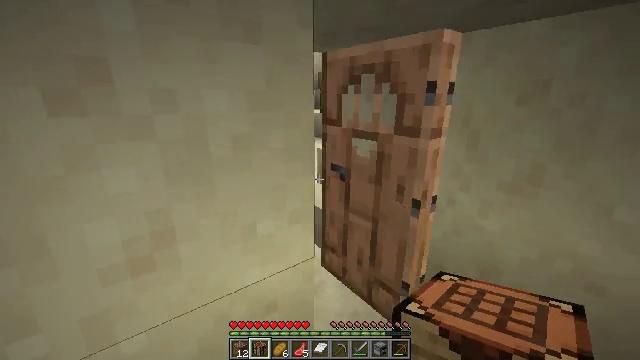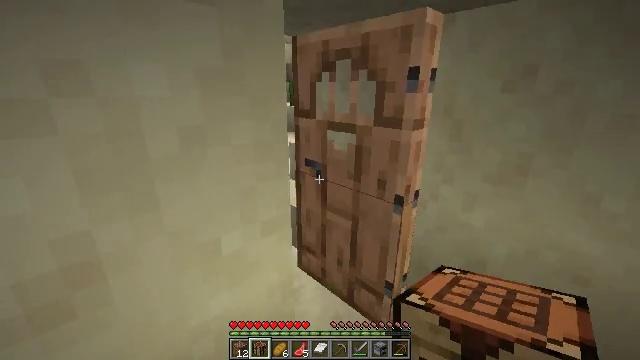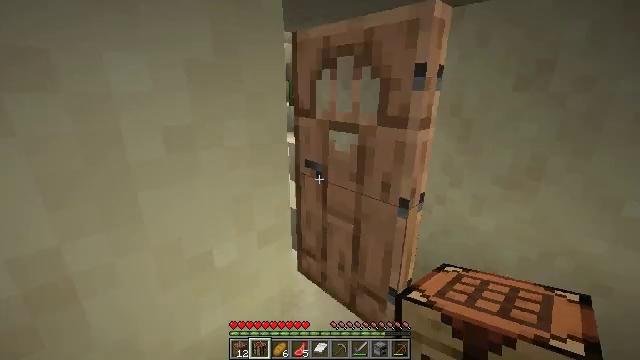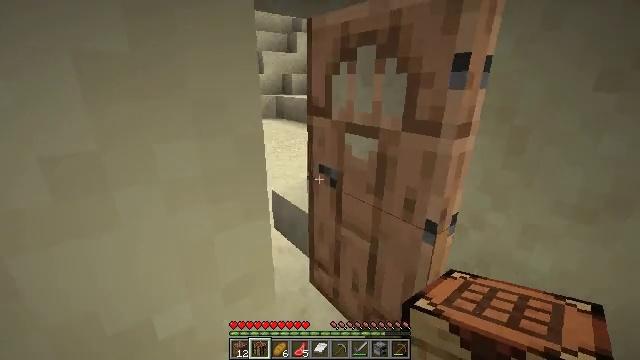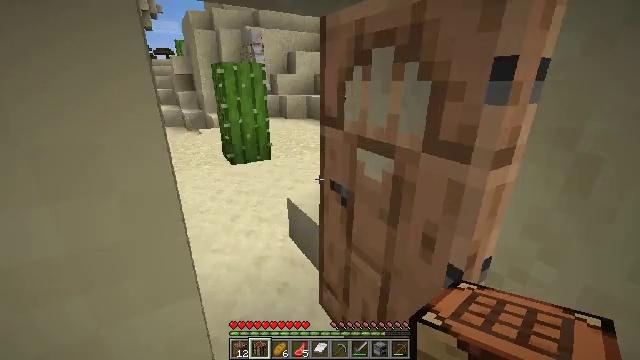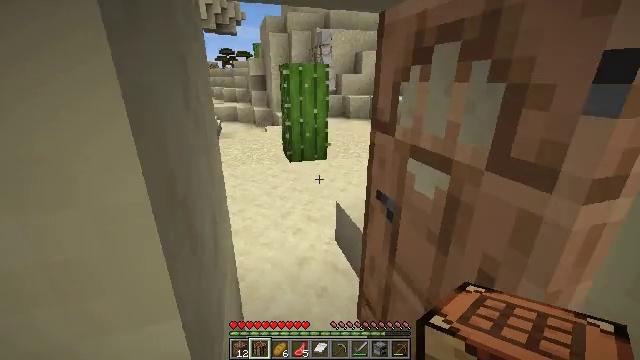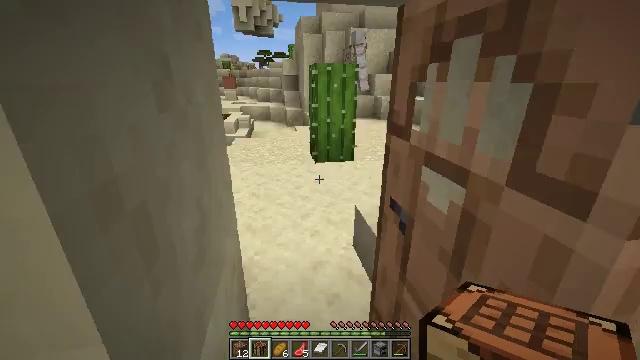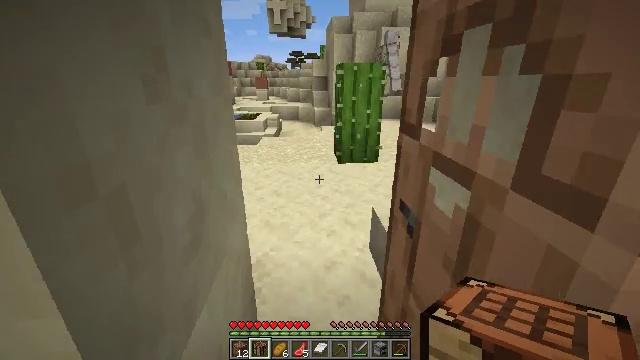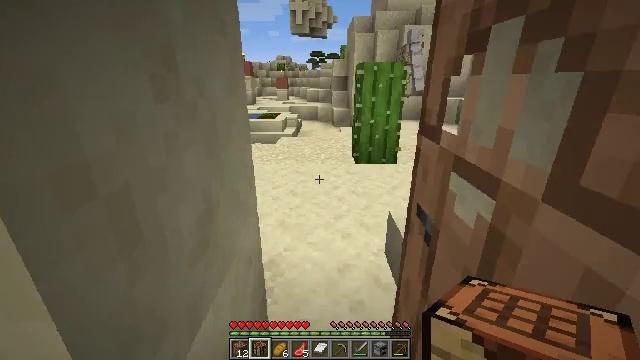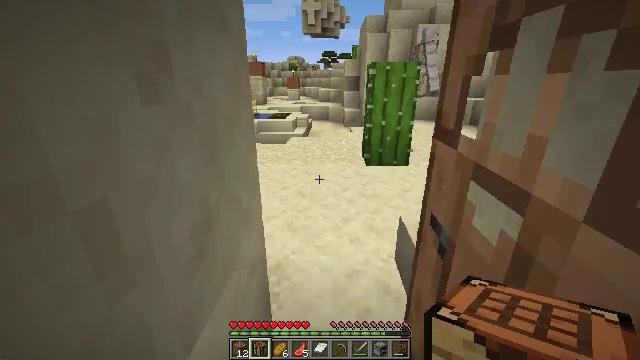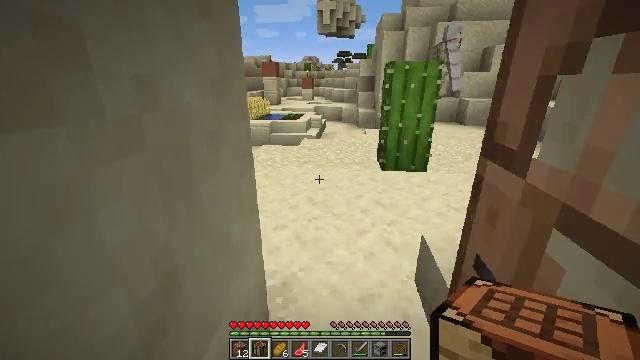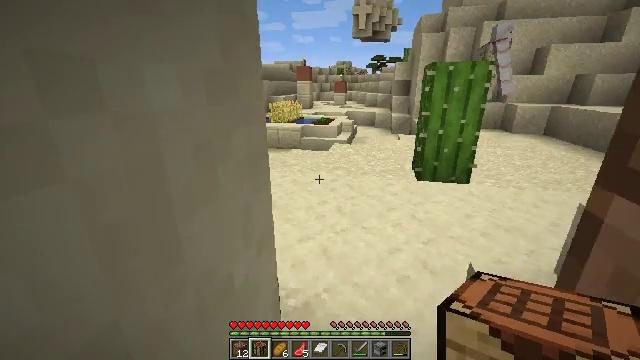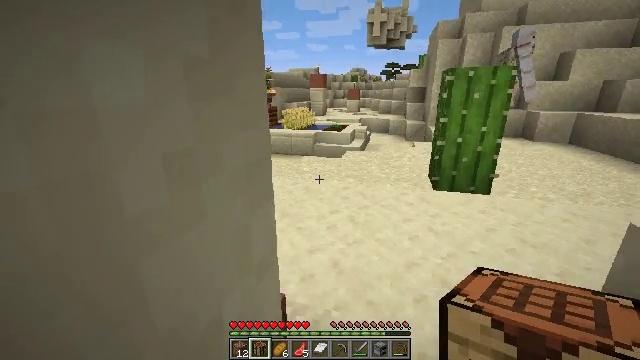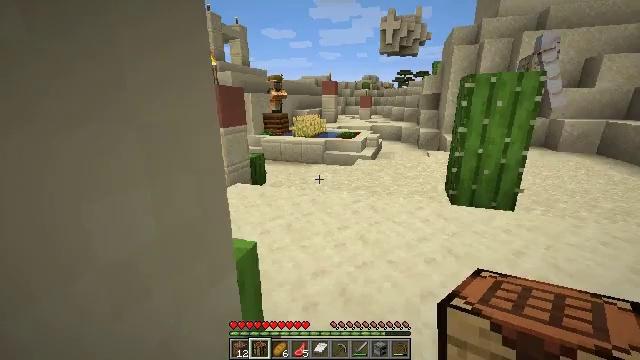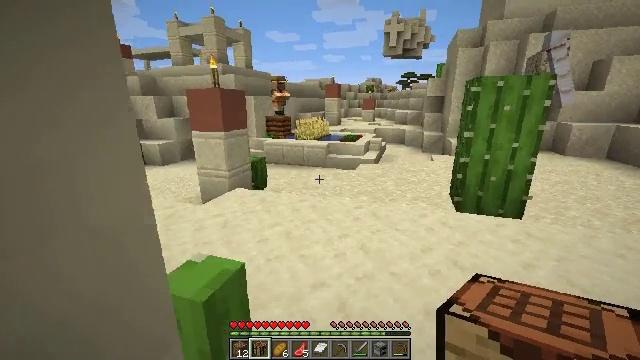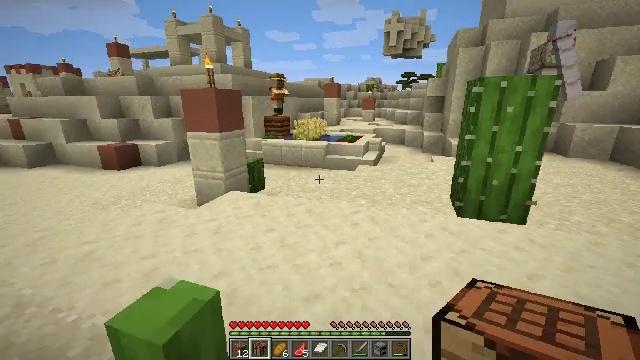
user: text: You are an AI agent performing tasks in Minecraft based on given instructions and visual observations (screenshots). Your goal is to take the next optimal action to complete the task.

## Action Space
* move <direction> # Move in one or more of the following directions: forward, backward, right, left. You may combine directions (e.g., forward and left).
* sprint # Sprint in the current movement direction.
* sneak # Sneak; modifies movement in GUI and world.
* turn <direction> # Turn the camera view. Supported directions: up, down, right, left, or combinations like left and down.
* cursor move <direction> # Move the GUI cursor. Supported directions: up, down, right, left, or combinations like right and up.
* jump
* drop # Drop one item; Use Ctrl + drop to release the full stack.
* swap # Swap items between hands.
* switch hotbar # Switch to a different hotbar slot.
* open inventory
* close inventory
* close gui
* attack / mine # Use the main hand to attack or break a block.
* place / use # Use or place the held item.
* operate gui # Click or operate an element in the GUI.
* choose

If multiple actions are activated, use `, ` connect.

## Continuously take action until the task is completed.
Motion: motion action
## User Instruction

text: Get the jungle fence gate into your inventory.
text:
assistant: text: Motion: move forward, turn right and down
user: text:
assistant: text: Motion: move forward and move right
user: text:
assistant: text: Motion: move forward and move right, turn left and down
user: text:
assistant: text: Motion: move forward and move right, turn left
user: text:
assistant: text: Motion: move forward, turn left
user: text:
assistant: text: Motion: move forward, turn left
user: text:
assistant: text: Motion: move forward, turn left
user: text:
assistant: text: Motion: move forward, turn left
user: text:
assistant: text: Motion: move forward, turn left
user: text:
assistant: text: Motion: move forward, turn left
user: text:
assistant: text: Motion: move forward, turn left
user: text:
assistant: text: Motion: move forward, turn left and up
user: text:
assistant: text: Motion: move forward, turn left and up
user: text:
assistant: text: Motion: move forward
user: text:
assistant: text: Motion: move forward
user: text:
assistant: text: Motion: move forward
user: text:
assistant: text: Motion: move forward
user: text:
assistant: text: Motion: move forward
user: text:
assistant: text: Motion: move forward
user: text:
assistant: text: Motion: move forward
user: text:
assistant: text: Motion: move forward
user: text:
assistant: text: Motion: move forward
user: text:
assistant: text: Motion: move forward, turn left
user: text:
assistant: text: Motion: move forward, turn left
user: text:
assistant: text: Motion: move forward, turn left
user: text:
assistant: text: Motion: move forward, turn left
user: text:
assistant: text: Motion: move forward, turn left
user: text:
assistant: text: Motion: move forward, turn left and down
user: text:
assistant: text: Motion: move forward, turn left
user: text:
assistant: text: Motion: move forward, turn left